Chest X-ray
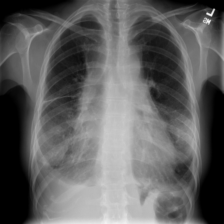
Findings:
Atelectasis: negative
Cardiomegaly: negative
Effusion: positive
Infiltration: negative
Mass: negative
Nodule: negative
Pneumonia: positive
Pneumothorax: negative
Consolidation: positive
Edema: negative
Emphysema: negative
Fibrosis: negative
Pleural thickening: negative
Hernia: negative